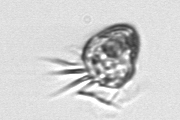
Label: Ciliophora